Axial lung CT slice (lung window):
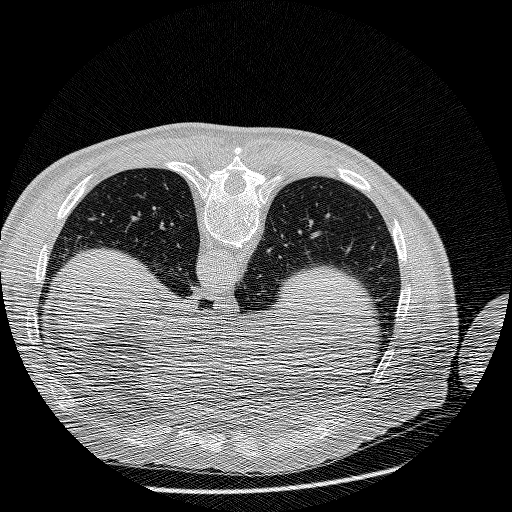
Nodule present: no